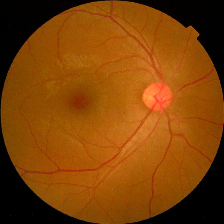
Diabetic retinopathy grade: No DR